Question: I'm having a little trouble finding something similar to 'VBox' (to set elements on top of each other), but that wouldn't autofit. I'm trying to create Gantti diagram, but if i create rectangles with small width and add text into 'VBox' aswell and the number width is larger than my rectangle width it will choose number width. It becomes a problem when i start to put things next to each other with 'HBox()'.
I can show you the picture of it:

As seen from image, there is a whitespace between blue and black rectangles, these are caused by the width of numbers being higher than width of rectangles. I would like to ignore the number width and get rectangles exactly next to each other (Although keep the number in the center of middle rectangle). 'HBox' has been created with value of 0 so there's no gap.
My code is written fully in estonian and i will provide an example code which is not from actual program but features the idea that i've done:
'''
HBox hbox1 = new HBox();
VBox vbox1 = new VBox();
Rectangle r1 = new Rectangle(0,0,30,30);
Rectangle r2 = new Rectangle(0,0,5,50);
r2.setFill(Color.BLUE);
Rectangle r3 = new Rectangle(0,0,30,30);
Text t1 = new Text();
t1.setText(Integer.toString(222));
vbox1.getChildren().addAll(r2,t1);
hbox1.getChildren().addAll(r1,vbox1,r3);
root.setBottom(hbox1);
'''
Thanks in advance.
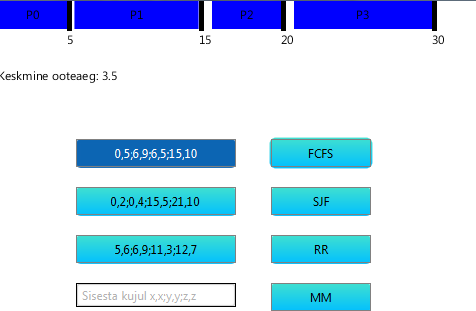
Answer: One of ways of doing this can be as follows:
Set the text node as unmanagable for its parent and determine its place manually
'''
Text t1 = new Text();
t1.setText(Integer.toString(222));
t1.setManaged(false);
t1.setLayoutX(-t1.getLayoutBounds().getWidth() / 2);
t1.setLayoutY(r2.getHeight() + t1.getLayoutBounds().getHeight());
'''